Question: Whenever I try to run my Android app, the emulator just sits there on this screen:

RAM is set to 1024MB. Any idea why this is happening/how to fix it?
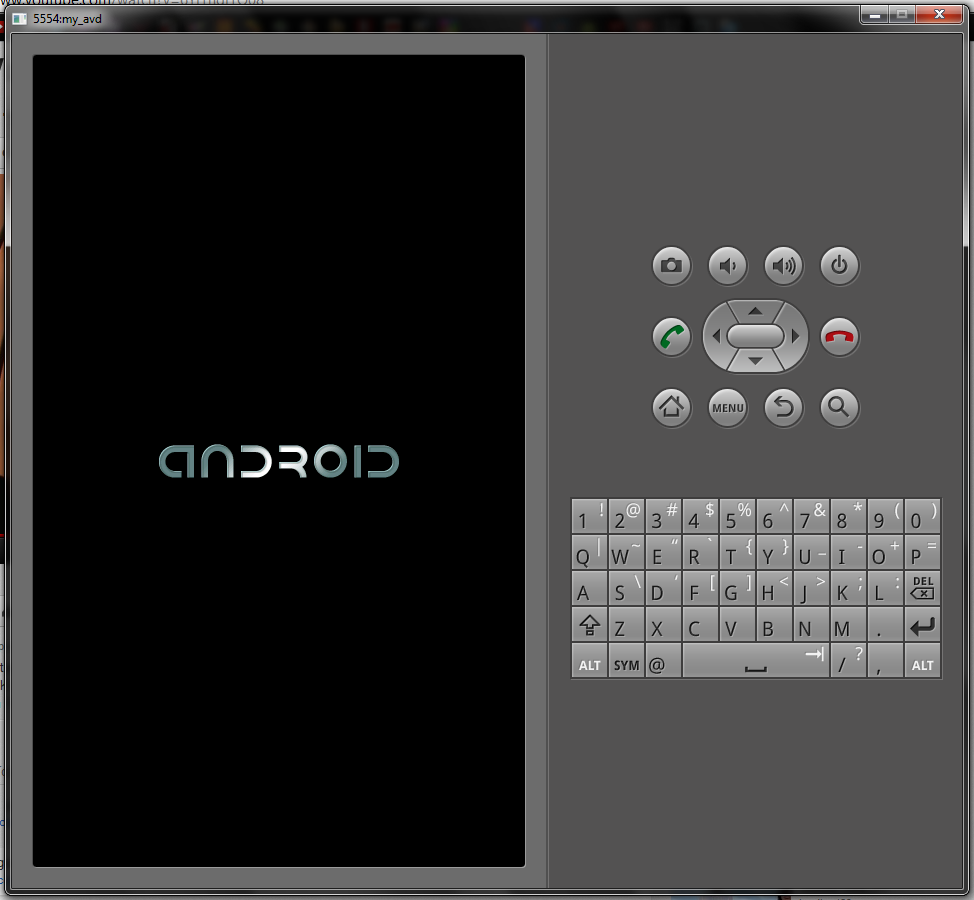
Answer: Just wait 2 or 3 minutes.
.........................